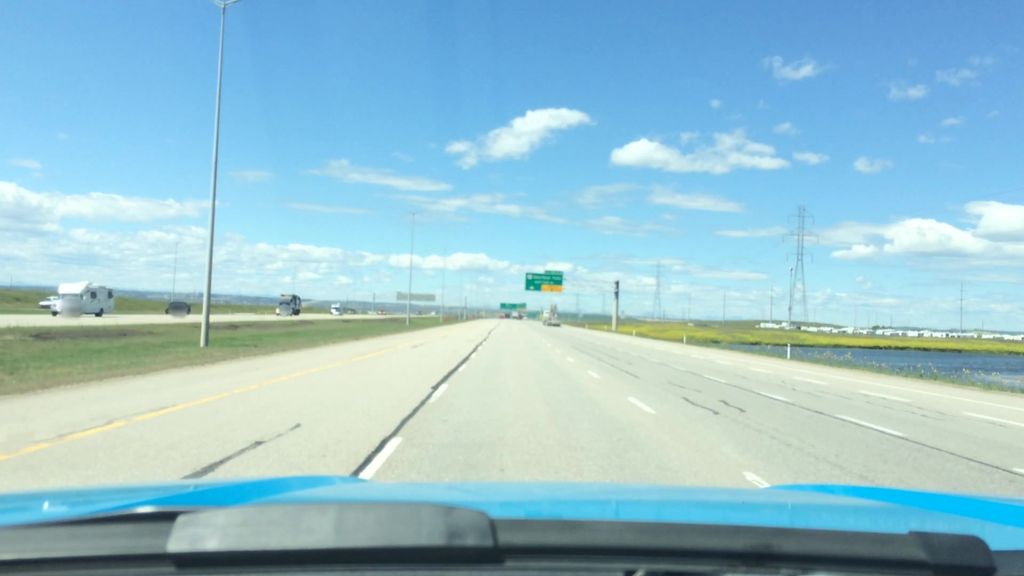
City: calgary